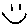
Label: smiley face